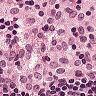
Metastatic tissue present: no